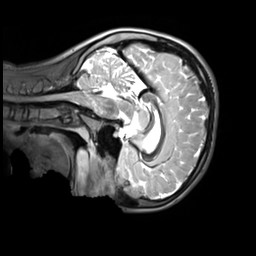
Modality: T2w
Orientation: sagittal
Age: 10
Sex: male
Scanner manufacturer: siemens
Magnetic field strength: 3 T
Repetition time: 3.2 s
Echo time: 0.408 s